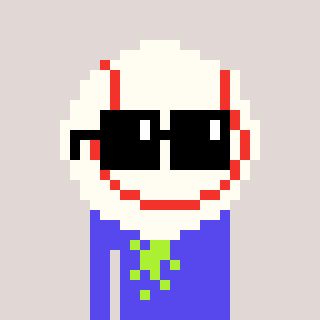
a pixel art character with square black sunglasses, a baseball ball-shaped head and a computerblue-colored body on a warm background